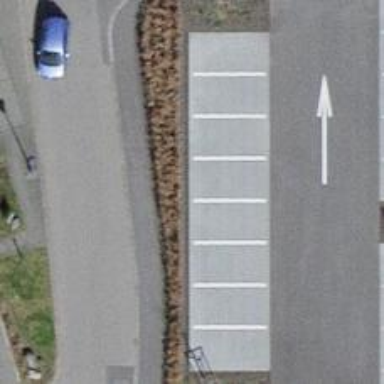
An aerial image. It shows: Parking area.